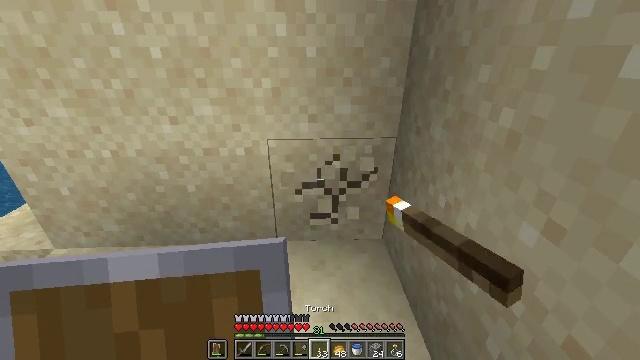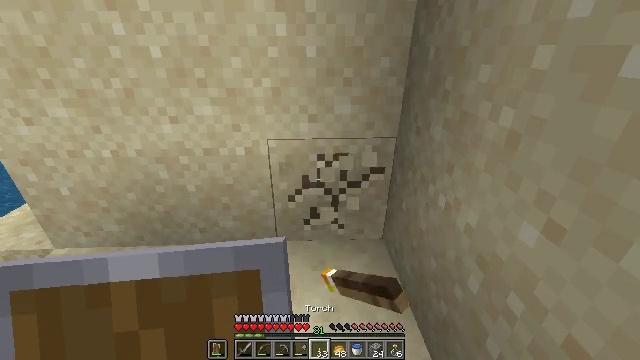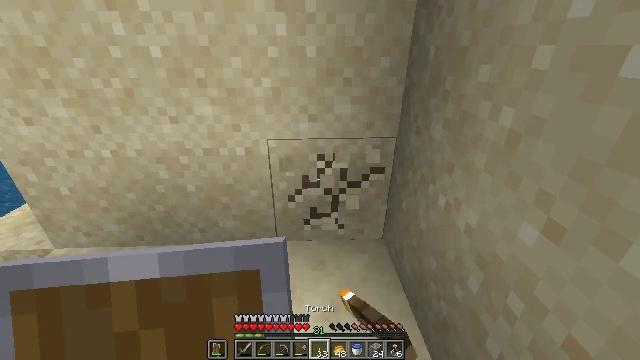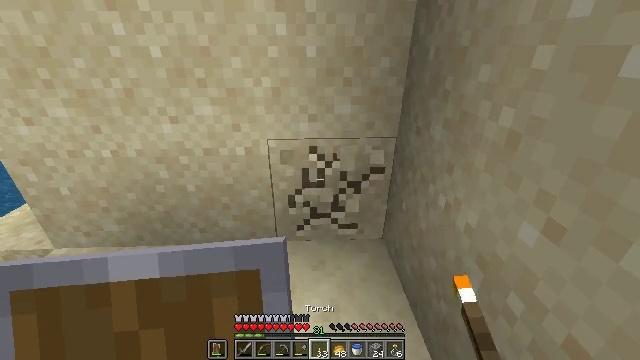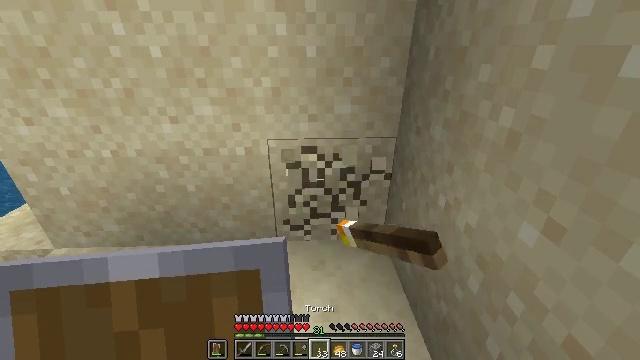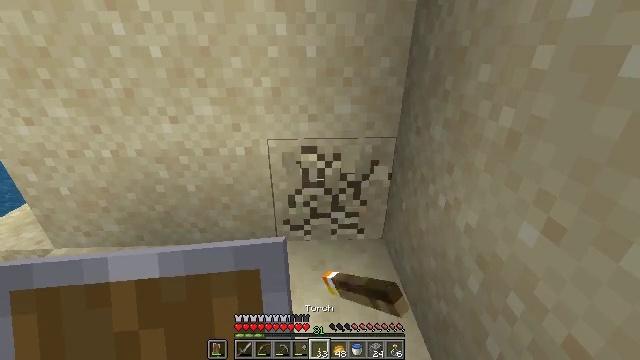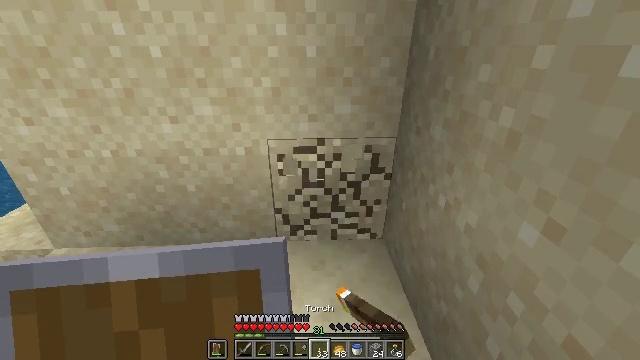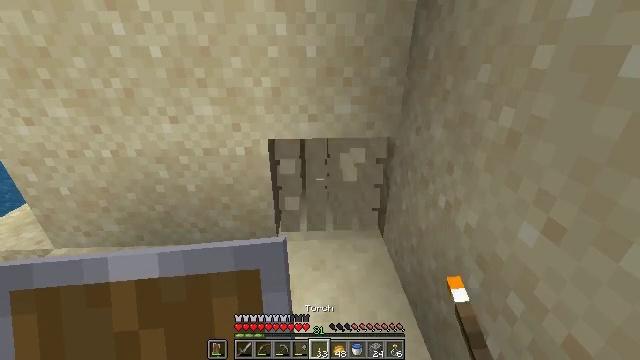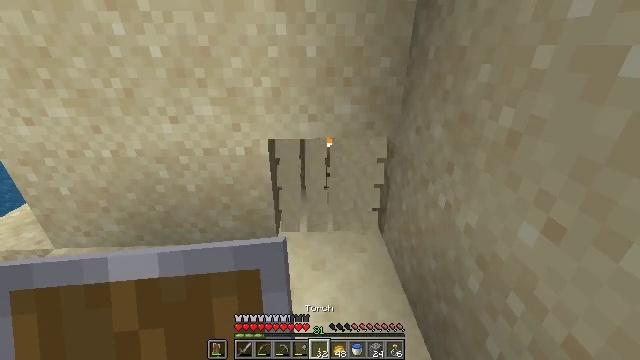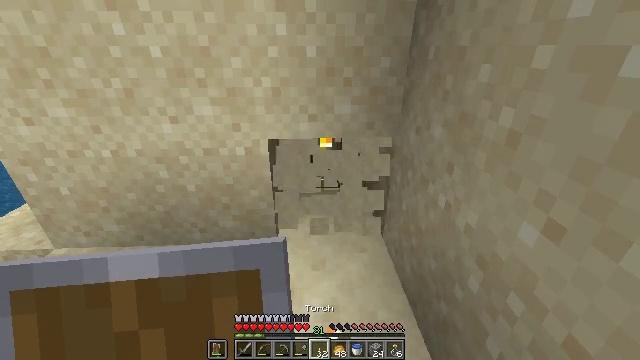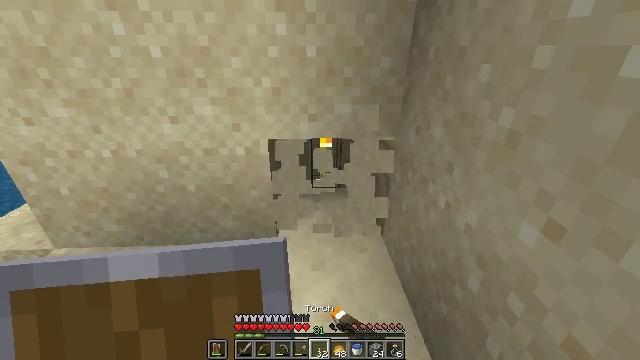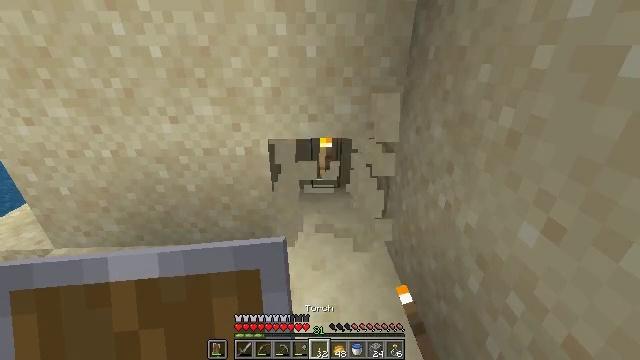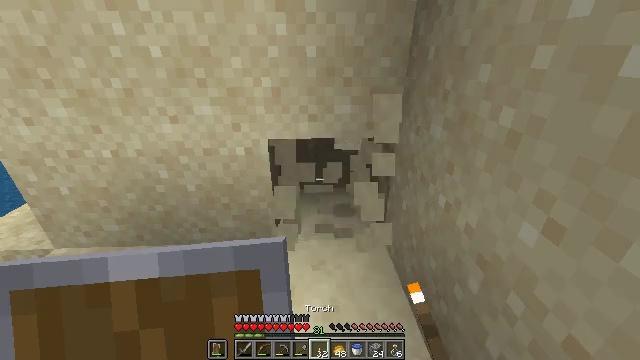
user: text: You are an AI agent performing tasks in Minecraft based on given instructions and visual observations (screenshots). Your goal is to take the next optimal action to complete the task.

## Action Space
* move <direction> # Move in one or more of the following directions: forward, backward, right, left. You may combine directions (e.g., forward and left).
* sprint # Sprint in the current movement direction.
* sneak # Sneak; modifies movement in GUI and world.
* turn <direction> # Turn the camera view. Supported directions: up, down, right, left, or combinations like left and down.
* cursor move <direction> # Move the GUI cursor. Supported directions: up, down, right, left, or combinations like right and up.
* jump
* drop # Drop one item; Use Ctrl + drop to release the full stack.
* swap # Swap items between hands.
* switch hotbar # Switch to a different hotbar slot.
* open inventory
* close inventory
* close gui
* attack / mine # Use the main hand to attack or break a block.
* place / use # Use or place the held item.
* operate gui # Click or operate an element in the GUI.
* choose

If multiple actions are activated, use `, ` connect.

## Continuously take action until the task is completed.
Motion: motion action
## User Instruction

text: Gather sand from the desert.
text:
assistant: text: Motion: attack / mine
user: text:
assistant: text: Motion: attack / mine
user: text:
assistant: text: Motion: attack / mine
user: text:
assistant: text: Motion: attack / mine
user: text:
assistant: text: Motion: attack / mine
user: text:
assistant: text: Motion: attack / mine
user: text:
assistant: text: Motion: attack / mine
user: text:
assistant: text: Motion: attack / mine and use / place
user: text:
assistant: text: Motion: use / place
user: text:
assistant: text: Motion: use / place
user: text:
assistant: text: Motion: no_op
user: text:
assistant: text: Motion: no_op
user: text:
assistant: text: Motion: no_op